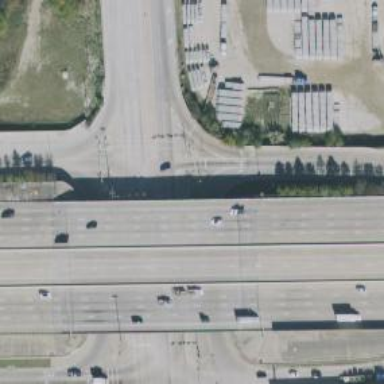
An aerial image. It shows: Secondary link road.